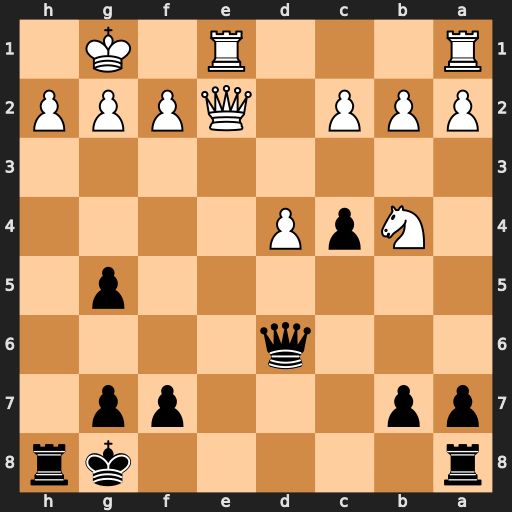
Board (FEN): r5kr/pp3pp1/3q4/6p1/1NpP4/8/PPP1QPPP/R3R1K1
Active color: b
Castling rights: -
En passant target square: -
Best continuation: Qxh2+ Kf1 Qh1#